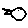
Label: bird